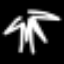
Label: palm tree